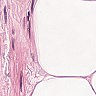
Metastatic tissue present: no